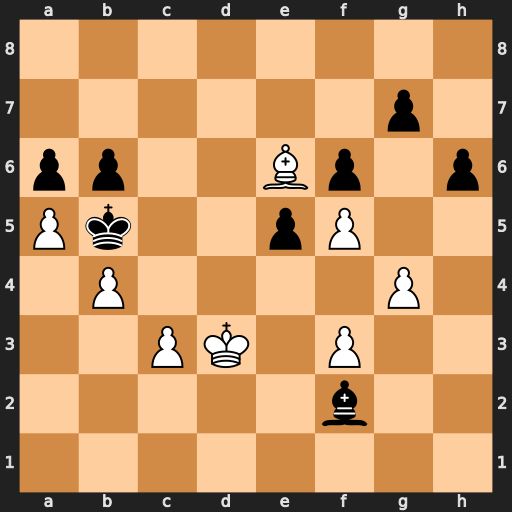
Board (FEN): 8/6p1/pp2Bp1p/Pk2pP2/1P4P1/2PK1P2/5b2/8
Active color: w
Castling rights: -
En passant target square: -
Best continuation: Bd7#